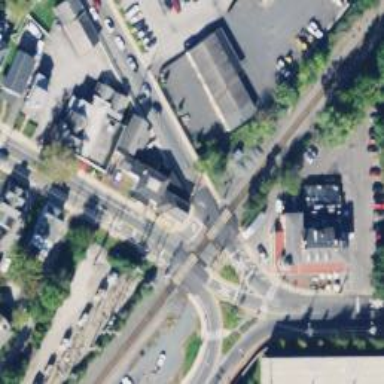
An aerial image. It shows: Railway crossing.